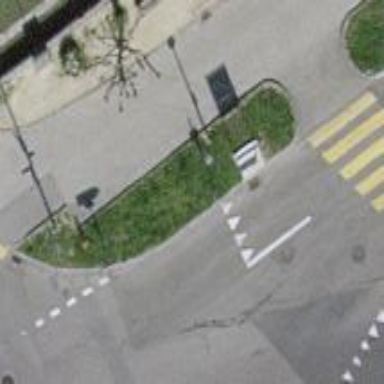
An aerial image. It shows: Grass area with retaining wall.